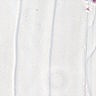
Metastatic tissue present: no